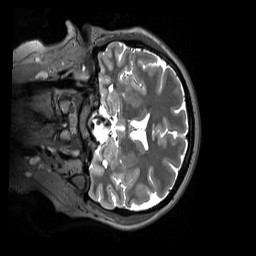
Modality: T2w
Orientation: coronal
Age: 27
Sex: female
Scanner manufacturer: siemens
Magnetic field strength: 3 T
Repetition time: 3.2 s
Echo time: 0.412 s